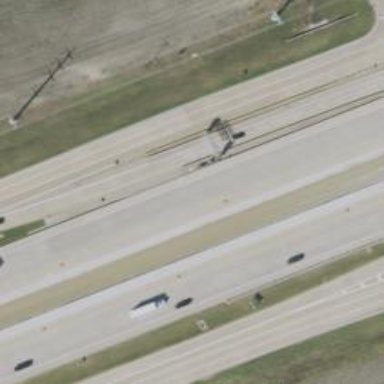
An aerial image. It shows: Toll gantry on the road.